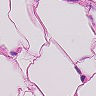
Metastatic tissue present: no